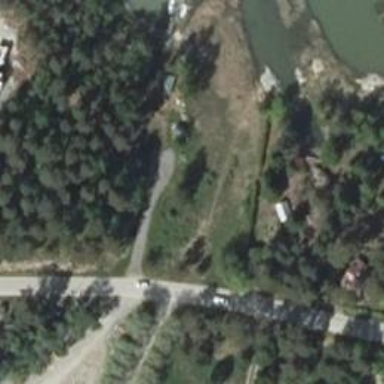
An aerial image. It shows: Driveway.